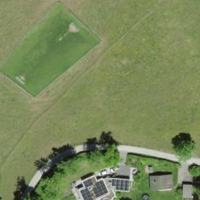
EUNIS habitat code: 24
Species observed at this site:
Melittis melissophyllum